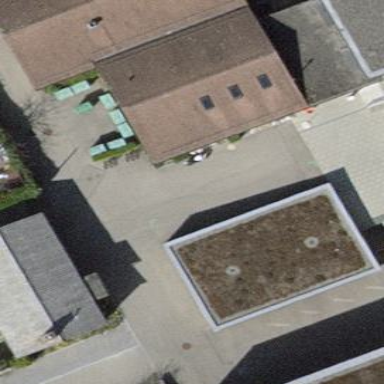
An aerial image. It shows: Commercial building.